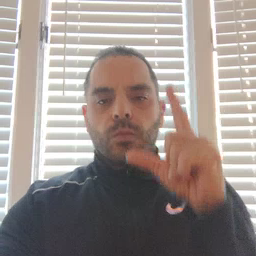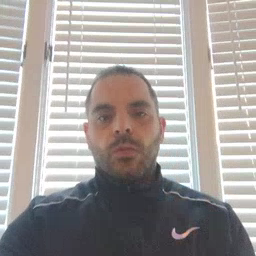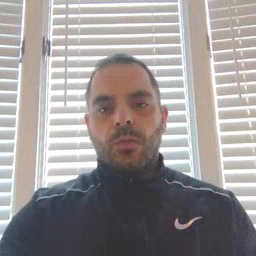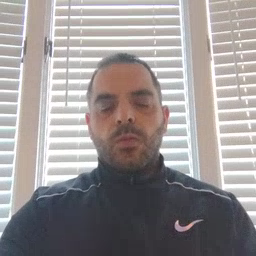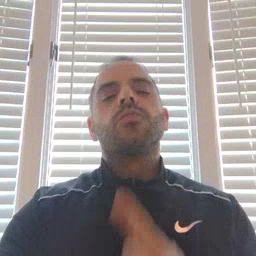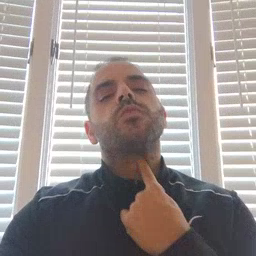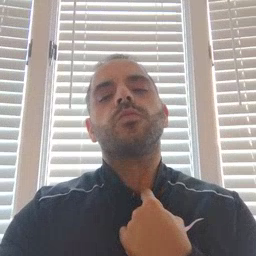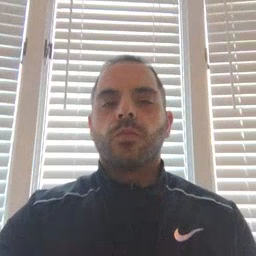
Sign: thirsty